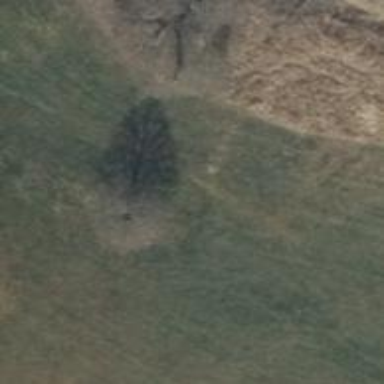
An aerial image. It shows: Deciduous broadleaved tree.